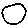
Label: circle